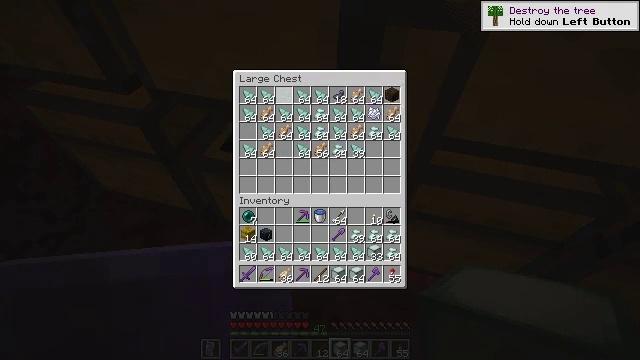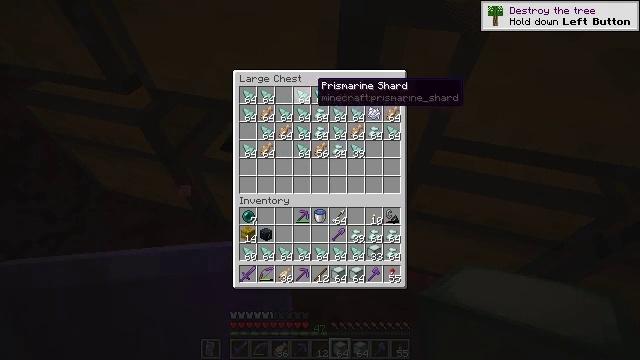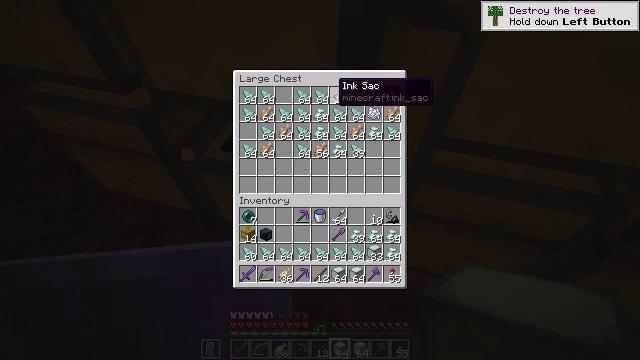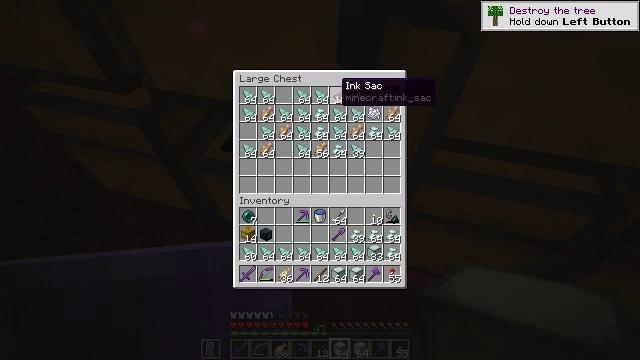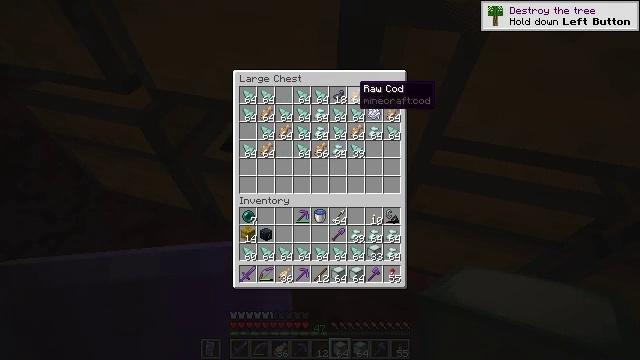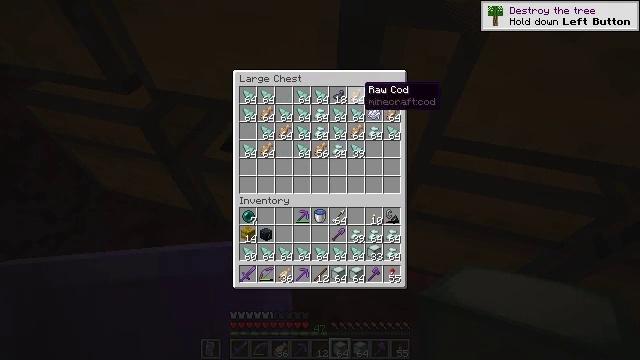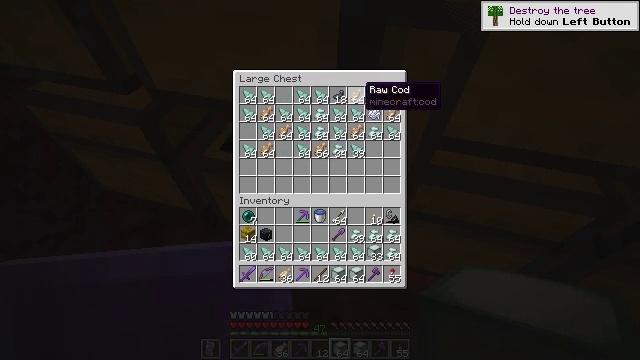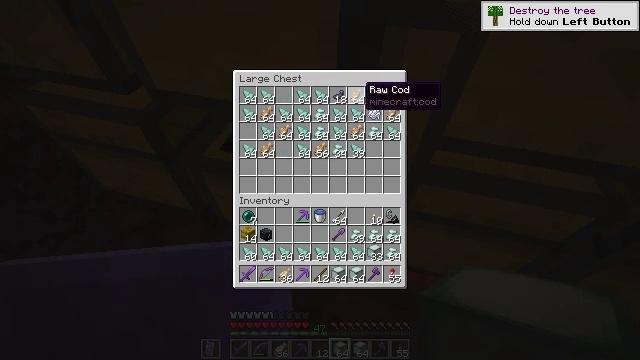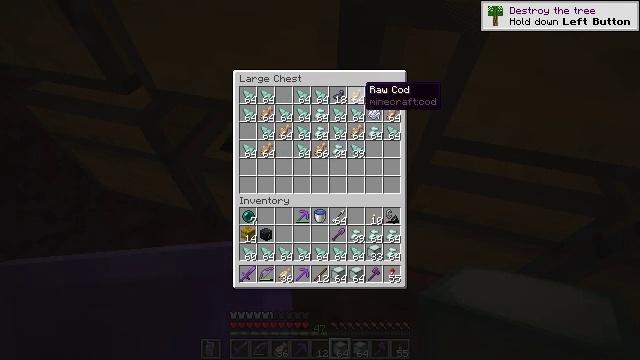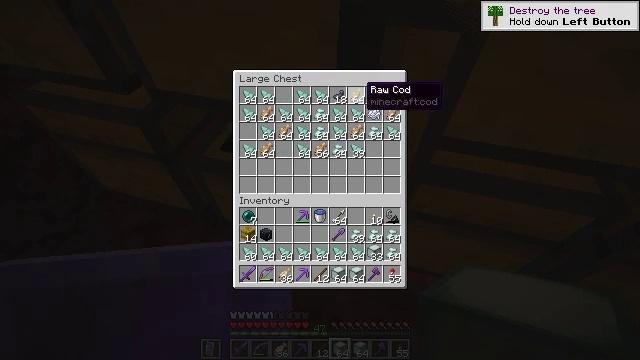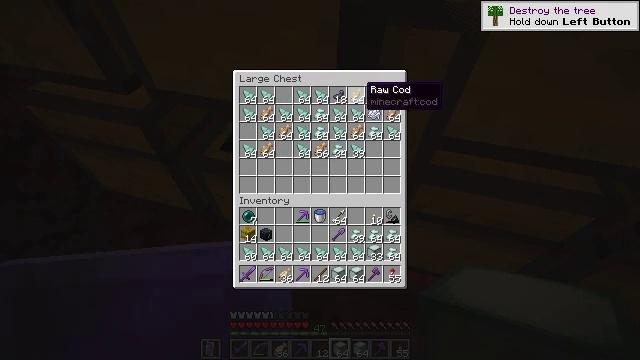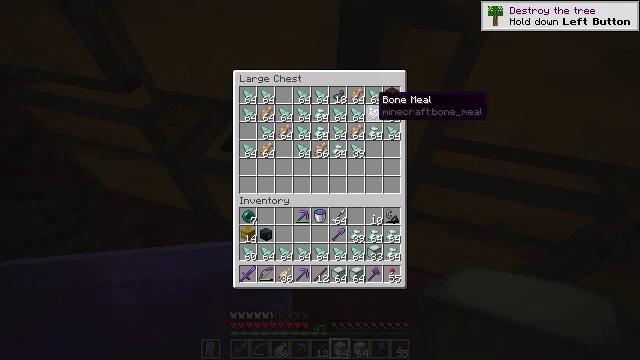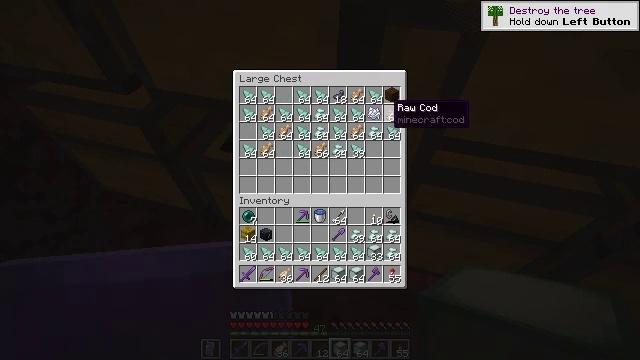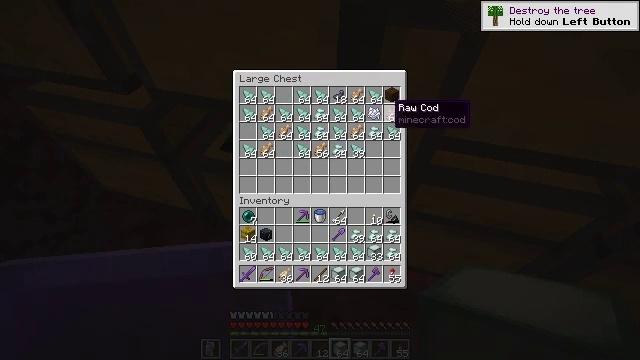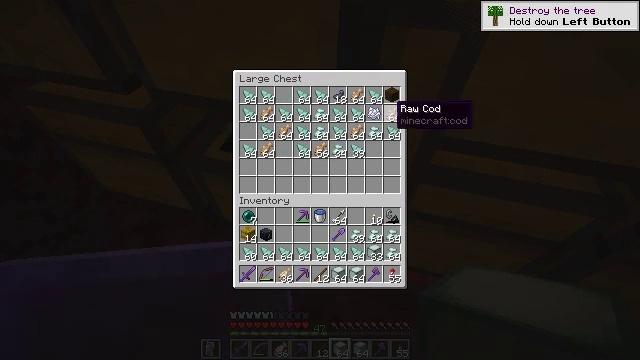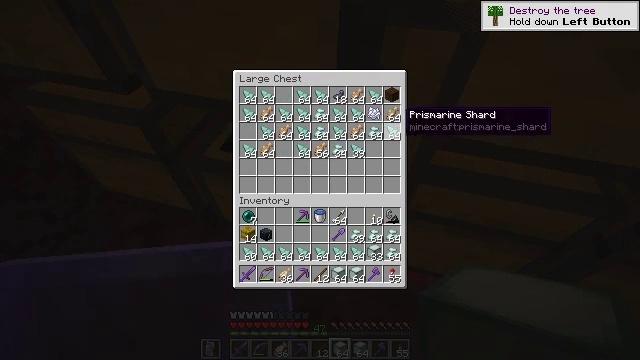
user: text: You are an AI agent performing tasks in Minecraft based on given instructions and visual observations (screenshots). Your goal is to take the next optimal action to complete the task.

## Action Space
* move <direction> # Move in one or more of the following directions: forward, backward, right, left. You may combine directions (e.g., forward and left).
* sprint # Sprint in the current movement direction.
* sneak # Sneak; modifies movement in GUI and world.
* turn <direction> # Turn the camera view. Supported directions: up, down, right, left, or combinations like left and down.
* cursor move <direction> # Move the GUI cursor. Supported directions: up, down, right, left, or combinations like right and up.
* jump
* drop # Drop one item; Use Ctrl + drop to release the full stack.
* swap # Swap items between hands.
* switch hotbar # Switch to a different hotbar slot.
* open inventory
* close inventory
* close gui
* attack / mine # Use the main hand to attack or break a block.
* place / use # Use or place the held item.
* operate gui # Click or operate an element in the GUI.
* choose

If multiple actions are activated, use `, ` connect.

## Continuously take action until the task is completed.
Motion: motion action
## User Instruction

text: Make a sea lantern with prismarine crystals and shards.
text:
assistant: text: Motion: sneak, turn right
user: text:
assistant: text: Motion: sneak, turn right
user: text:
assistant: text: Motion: sneak
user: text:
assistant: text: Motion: sneak, turn right
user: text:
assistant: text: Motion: sneak
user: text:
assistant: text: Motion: sneak
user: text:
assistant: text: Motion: sneak
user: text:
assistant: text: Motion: sneak
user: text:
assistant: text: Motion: sneak
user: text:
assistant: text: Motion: sneak
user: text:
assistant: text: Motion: sneak, turn right and down
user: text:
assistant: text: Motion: sneak, turn right and down
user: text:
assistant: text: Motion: sneak
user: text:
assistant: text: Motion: sneak
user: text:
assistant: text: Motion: sneak, turn right
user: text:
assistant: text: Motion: sneak
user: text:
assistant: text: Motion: sneak
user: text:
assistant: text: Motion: sneak, turn left
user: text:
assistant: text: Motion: sneak, turn left
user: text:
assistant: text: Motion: sneak, turn left
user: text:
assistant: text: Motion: sneak
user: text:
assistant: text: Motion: sneak
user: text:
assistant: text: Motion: sneak
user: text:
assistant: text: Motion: sneak
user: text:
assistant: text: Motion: sneak
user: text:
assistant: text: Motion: sneak
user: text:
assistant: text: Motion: sneak
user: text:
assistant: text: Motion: sneak
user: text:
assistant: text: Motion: sneak
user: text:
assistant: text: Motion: sneak